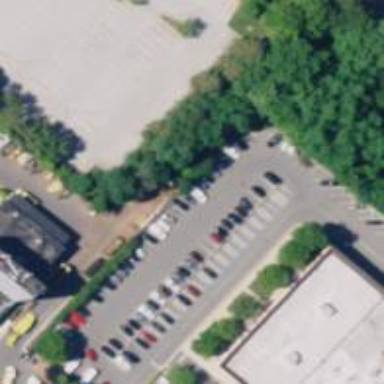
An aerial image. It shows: Parking space.